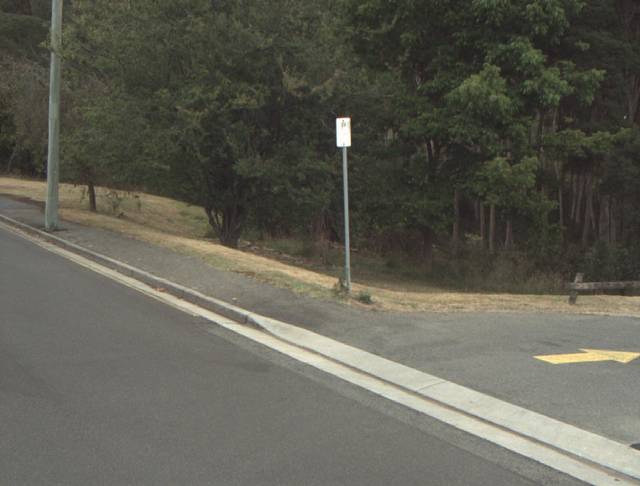
Region: Australia
Coordinates: -41.438, 147.113